Question: I've made some tests using JxBrowser and intend to add it to my academic project.
However, it is a Maven project, which I develop using the Netbeans IDE, and although I added the TeamDev JxBrowser repository, the JxBrowser dependency in the 'pom.xml' file and tried to manually insert the 'licence.jar' that I acquire, it is failing to execute properly.
Maybe the issue is the fact that I am downloading the library by its repository and the license is a separated file.
I also upload an attachment that illustrates my problem and the message displayed when I execute the method that uses JxBrowser; it says that I don't have a valid license, although I manually inserted my 'licence.jar' as a local dependency.
Could you please help me through this? What should I do? I really have high hopes about using JxBrowser in my project.

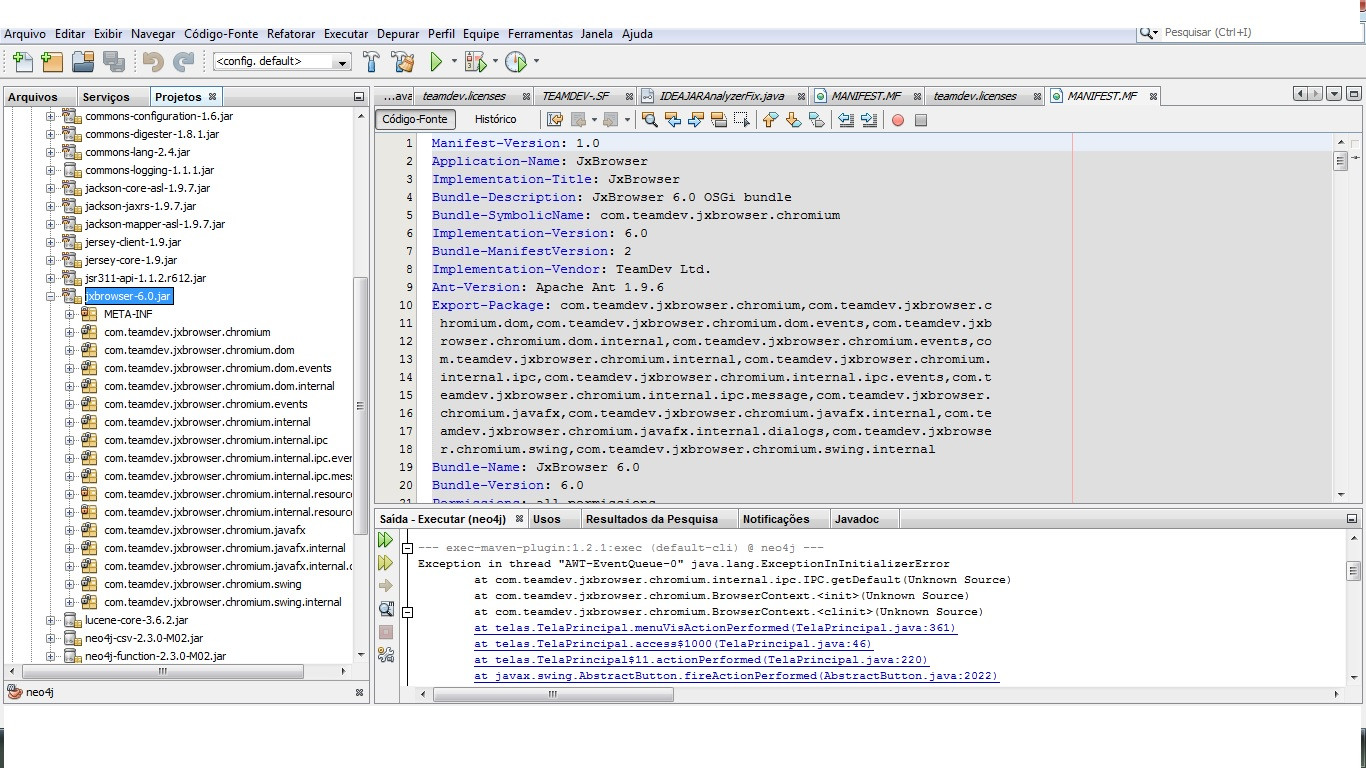
Answer: Extract the licence.jar (it's just a zip file), you will get META-INF/teamdev.licenses file
Put it in
> src/main/java/resources/META-INF/teamdev.licenses